Interaction volume radius: 10 \u00c5
Interaction volume height: 15 \u00c5
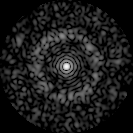
Disorder parameter: 0.8294